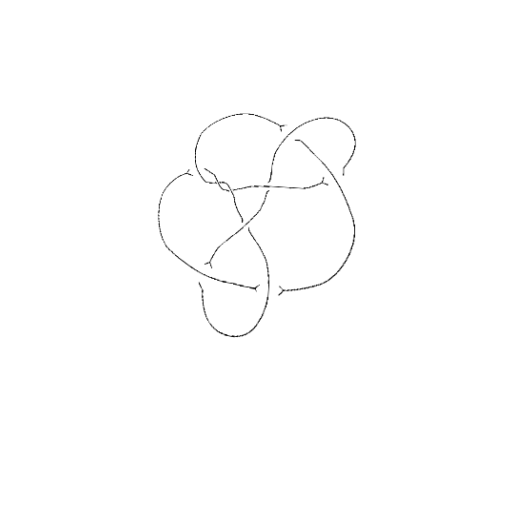
Crossing number: 9